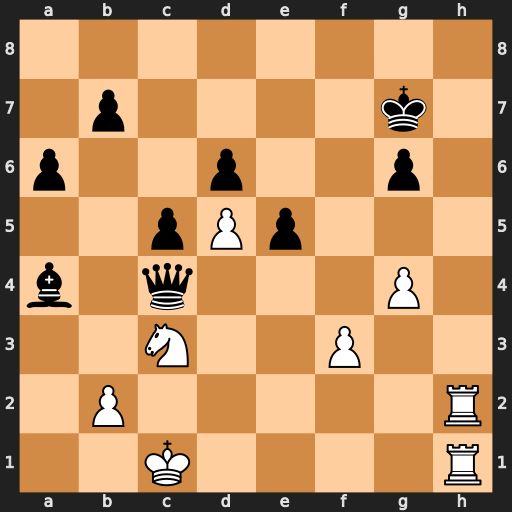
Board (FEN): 8/1p4k1/p2p2p1/2pPp3/b1q3P1/2N2P2/1P5R/2K4R
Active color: w
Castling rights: -
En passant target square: -
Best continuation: g5 Qf4+ Kb1 Qxh2 Rxh2